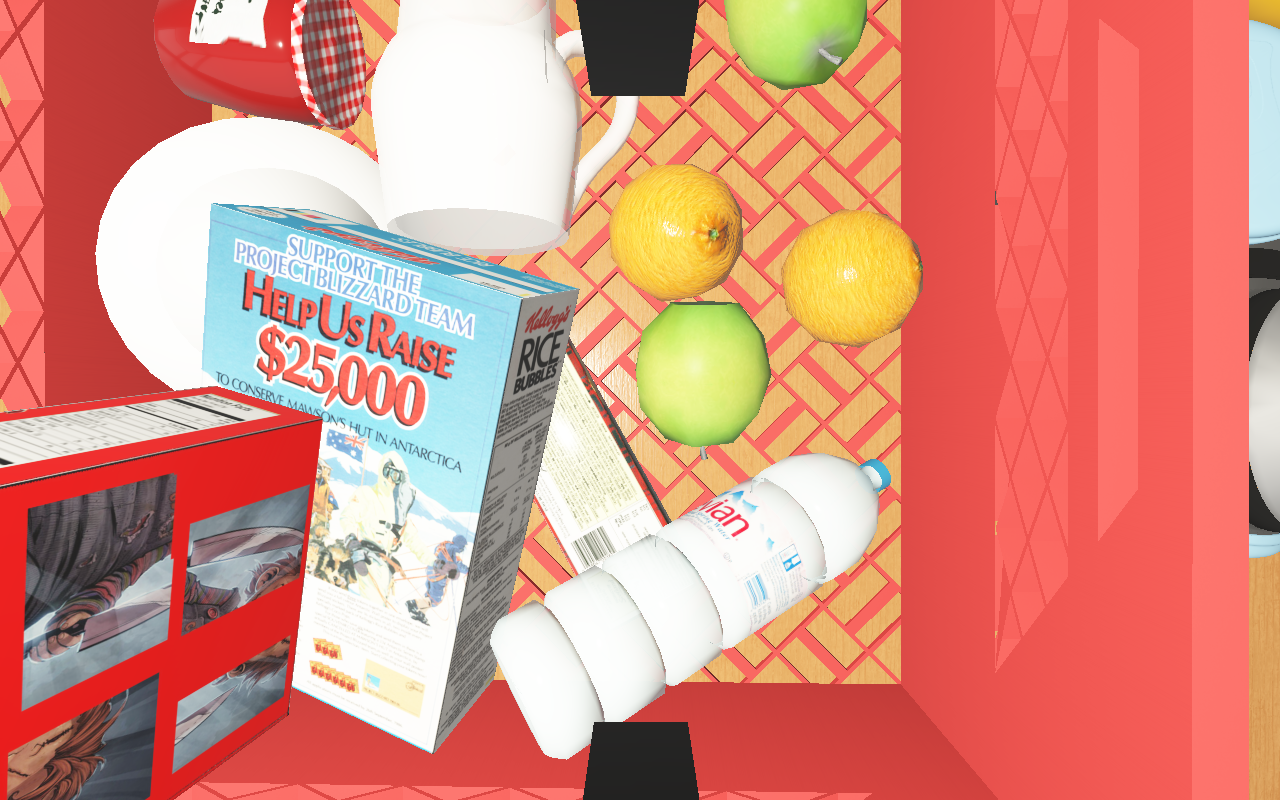
Objects in the scene:
carafe
water bottle
apple
apple
orange
orange
spoon
plate
wineglass
jam jar
cereal box
cereal box
biscuit box